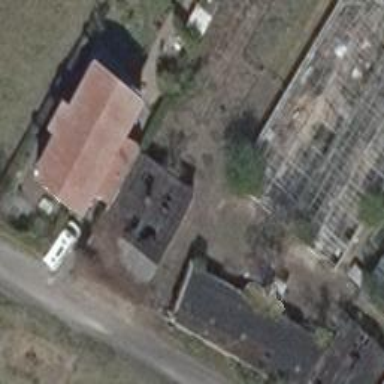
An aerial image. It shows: Greenhouse.